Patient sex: M
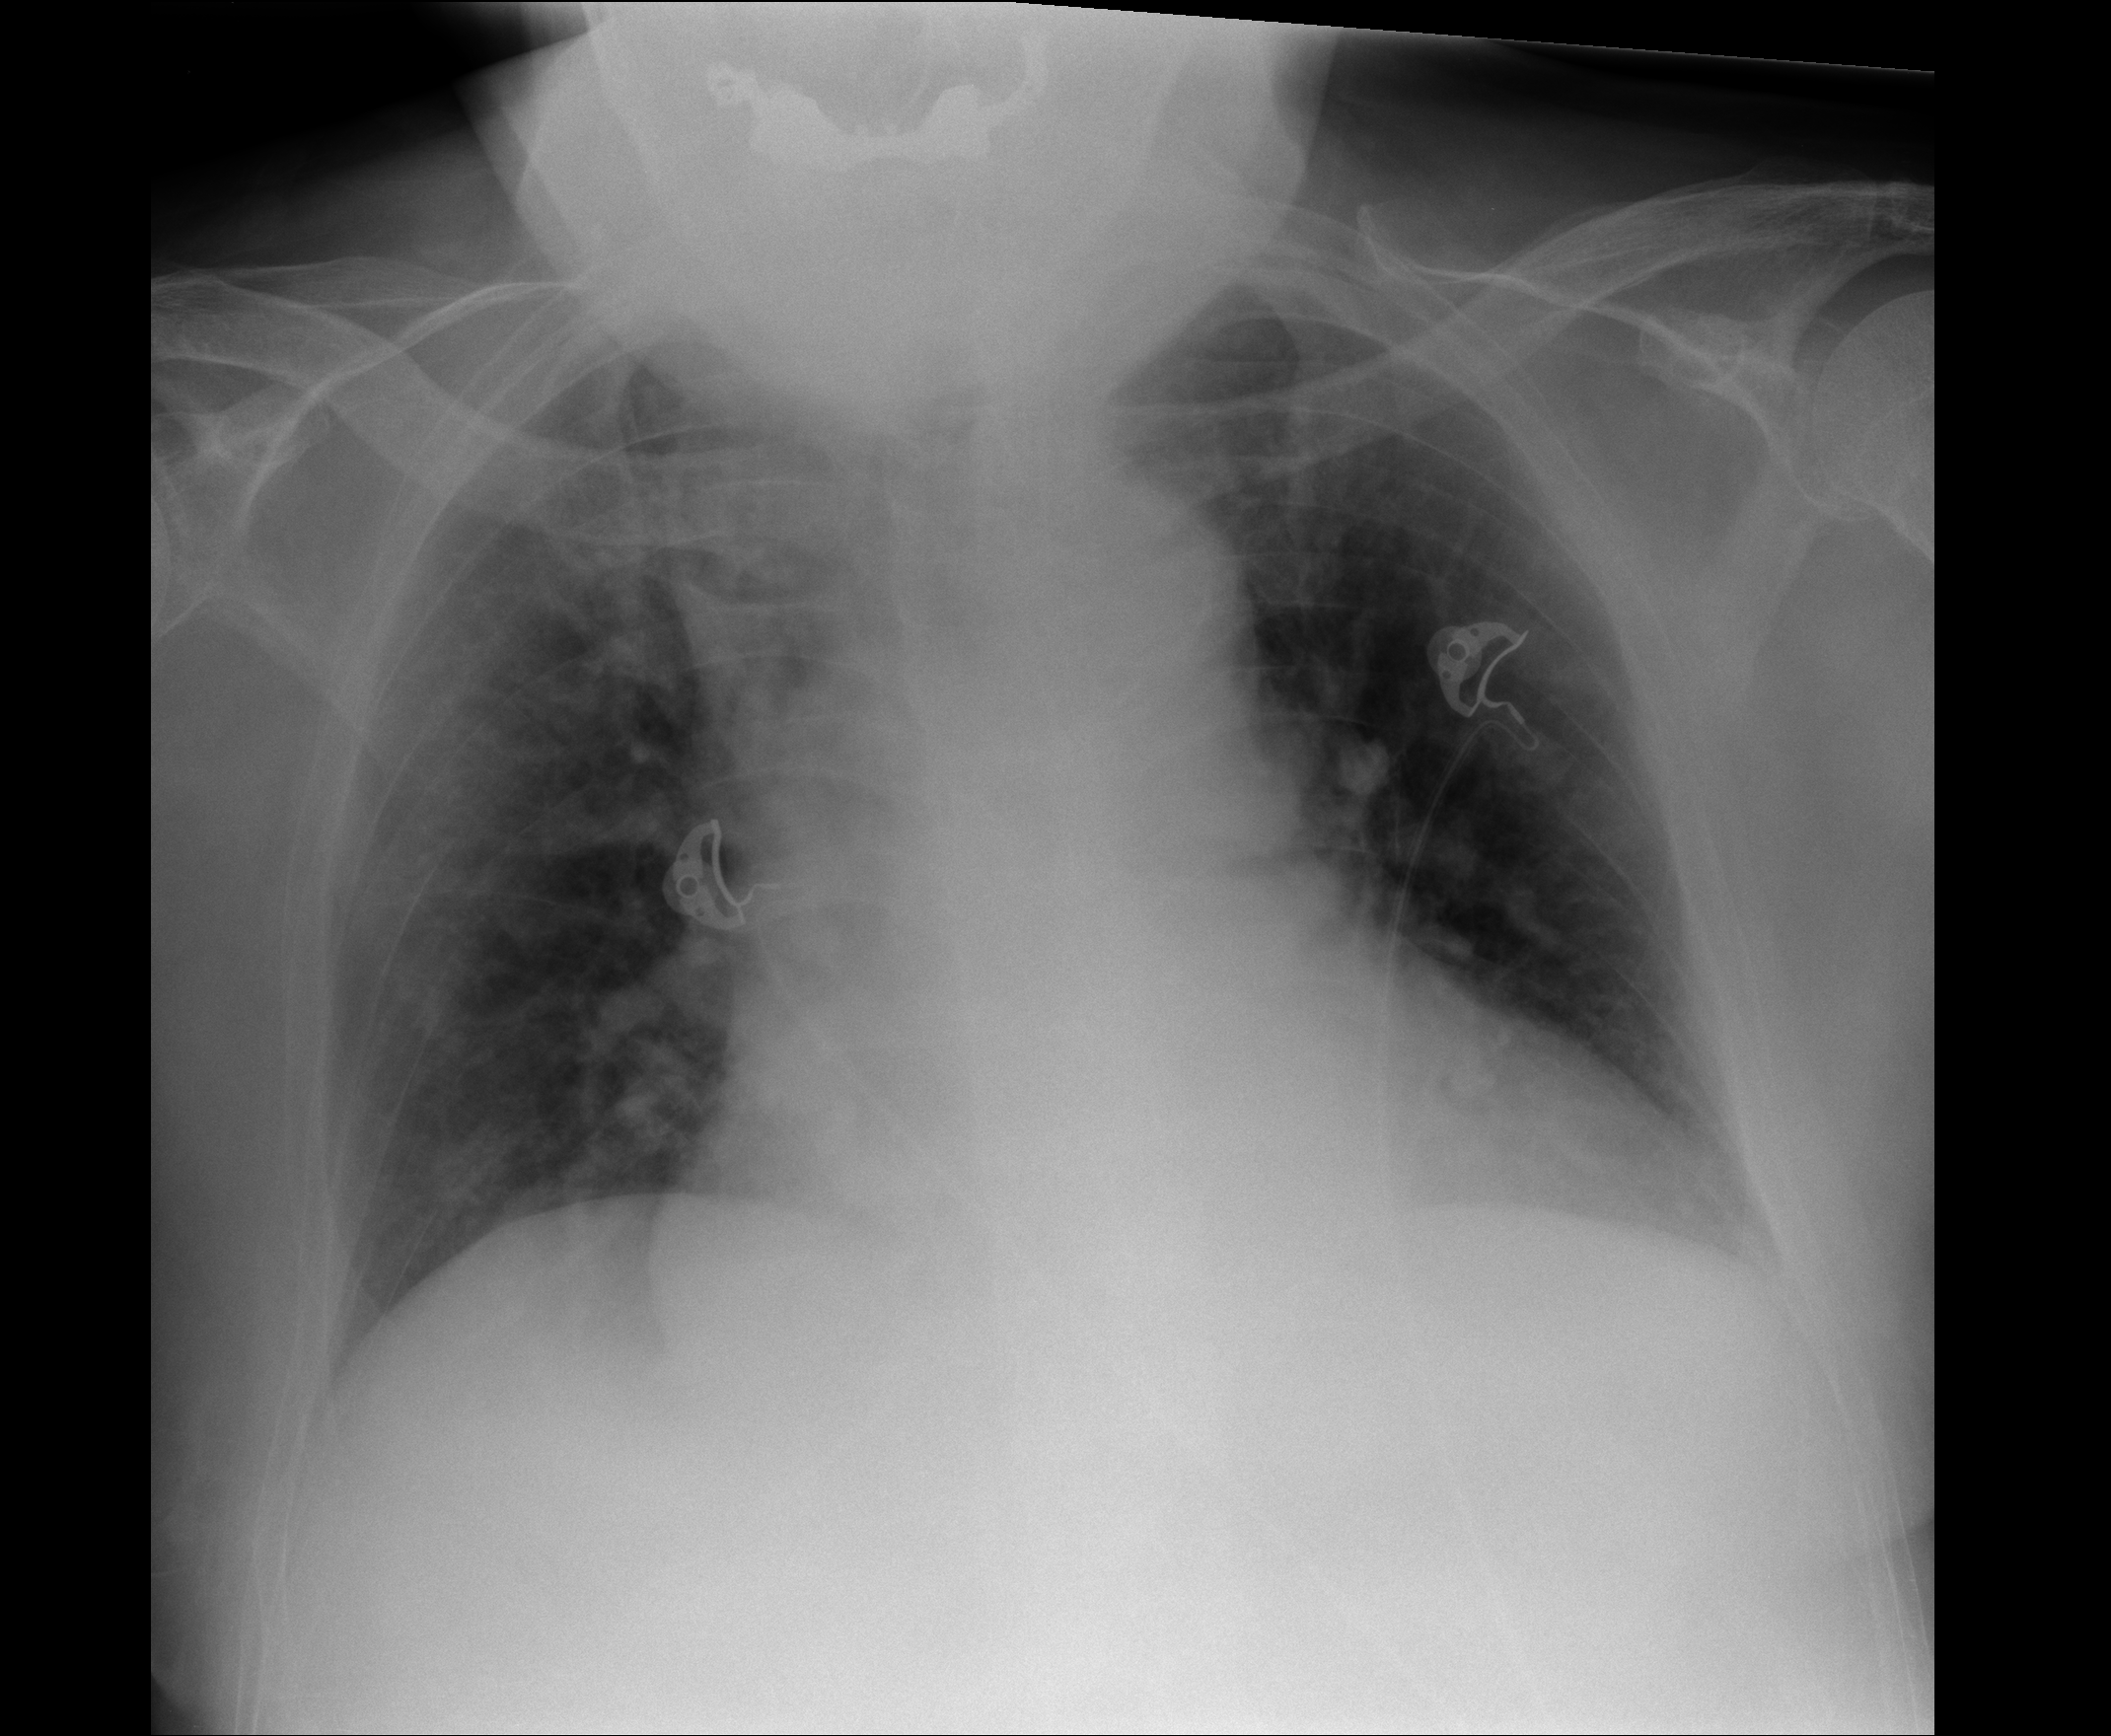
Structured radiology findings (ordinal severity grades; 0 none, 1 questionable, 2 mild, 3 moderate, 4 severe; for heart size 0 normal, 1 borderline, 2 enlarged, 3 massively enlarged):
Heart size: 2
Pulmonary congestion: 3
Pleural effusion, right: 0
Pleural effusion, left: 0
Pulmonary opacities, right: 2
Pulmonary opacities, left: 2
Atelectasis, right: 0
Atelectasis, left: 0